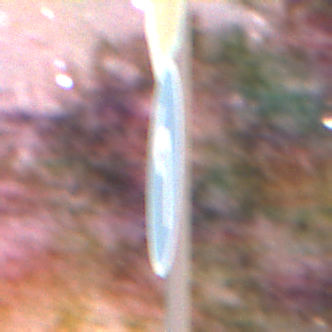
Verkehrszeichen: VorgeschriebeneFahrtrichtungLinks
Zusatzzeichen oben: Stop
Umgebung: Outdoor, Suburban
Tageszeit: Night
Wetter: Clear
Licht: Artificial
Jahreszeit: NotSpecified
Kontrast: HighContrast